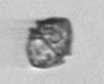
Label: Kryptoperidinium_triquetrum